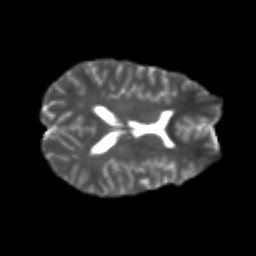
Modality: T2w
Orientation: axial
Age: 22
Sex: female
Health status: healthy
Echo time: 0.074 s